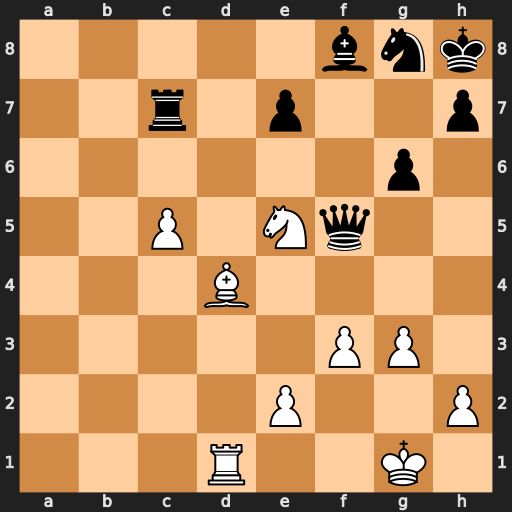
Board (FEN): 5bnk/2r1p2p/6p1/2P1Nq2/3B4/5PP1/4P2P/3R2K1
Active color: w
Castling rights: -
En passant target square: -
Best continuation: Nf7#